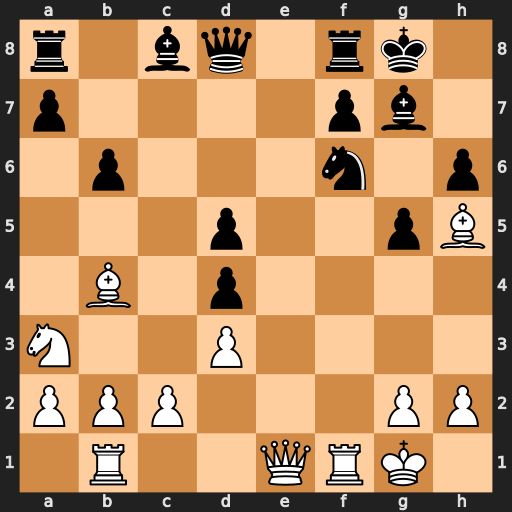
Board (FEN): r1bq1rk1/p4pb1/1p3n1p/3p2pB/1B1p4/N2P4/PPP3PP/1R2QRK1
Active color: w
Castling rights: -
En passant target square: -
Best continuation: Be7 Nxh5 Bxd8